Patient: sex M, age 47
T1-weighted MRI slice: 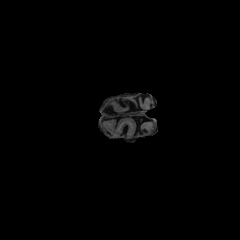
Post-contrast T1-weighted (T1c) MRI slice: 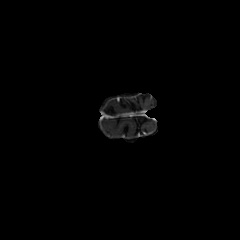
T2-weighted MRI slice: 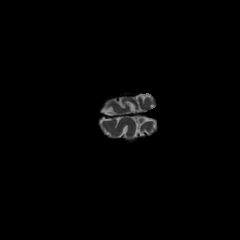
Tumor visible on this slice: no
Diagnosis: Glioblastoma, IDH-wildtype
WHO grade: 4